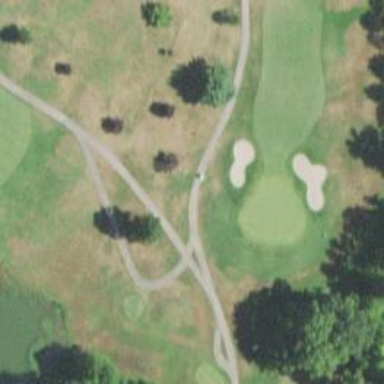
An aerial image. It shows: Path for golf carts.